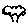
Label: tree